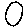
Label: circle